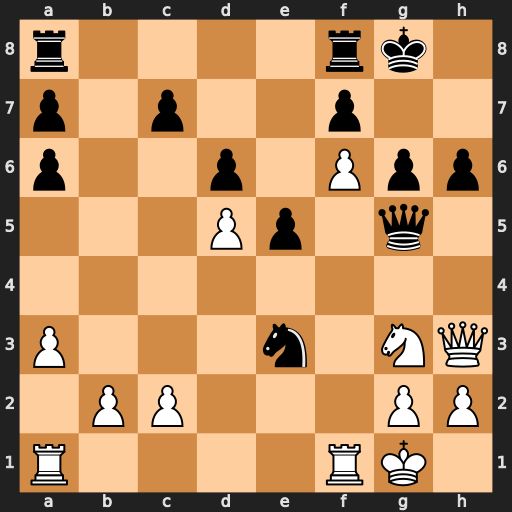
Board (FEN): r4rk1/p1p2p2/p2p1Ppp/3Pp1q1/8/P3n1NQ/1PP3PP/R4RK1
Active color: w
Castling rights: -
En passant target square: -
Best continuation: Ne4 Qxg2+ Qxg2 Nxg2 Kxg2